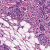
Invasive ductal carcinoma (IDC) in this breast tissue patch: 1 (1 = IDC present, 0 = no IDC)